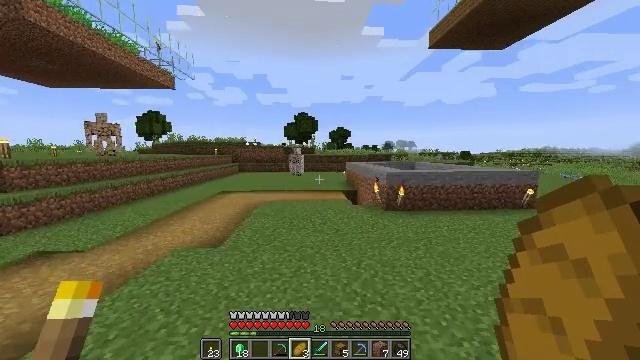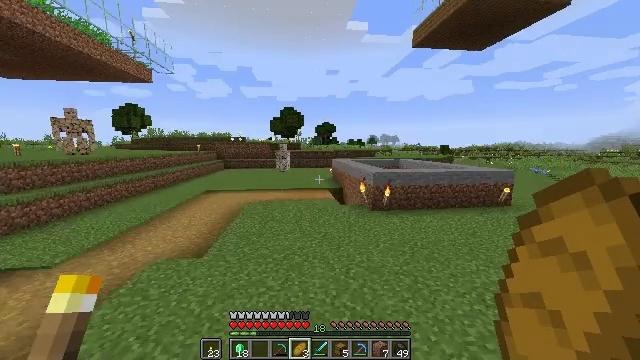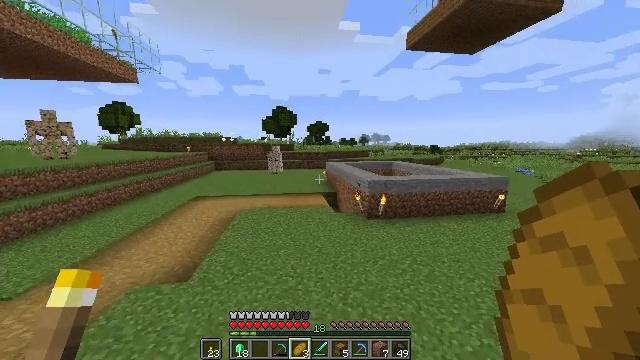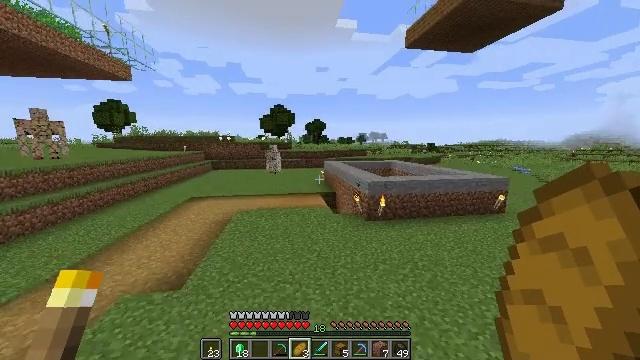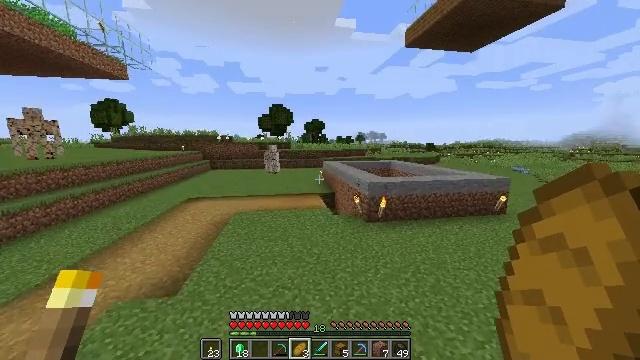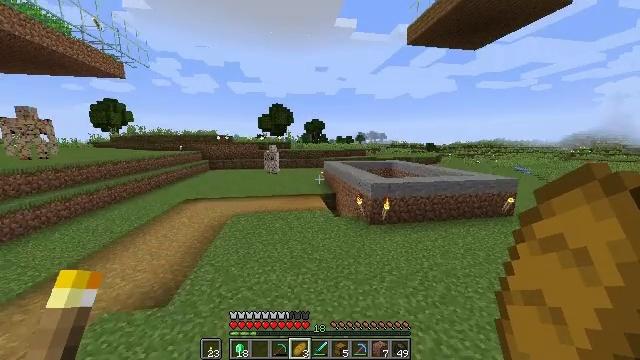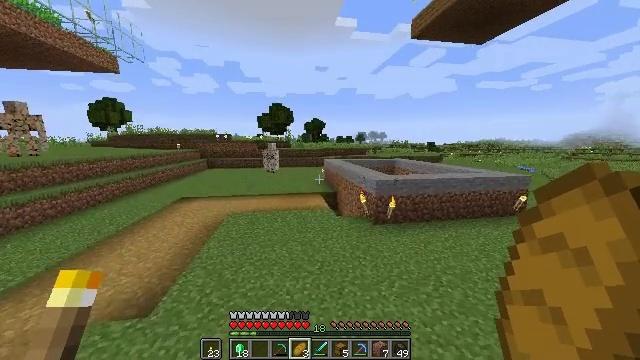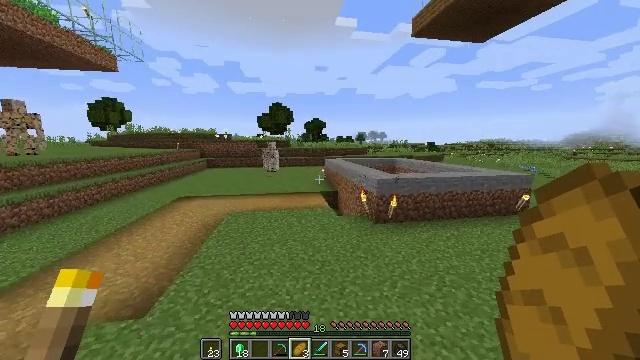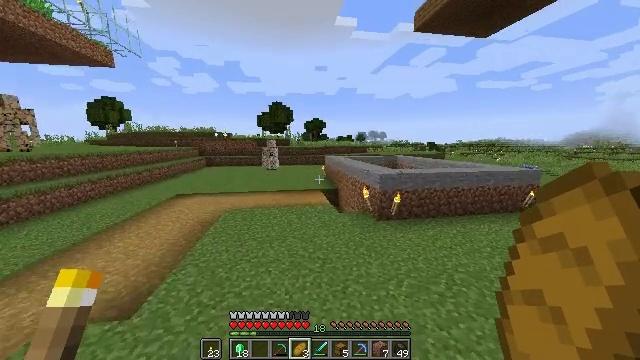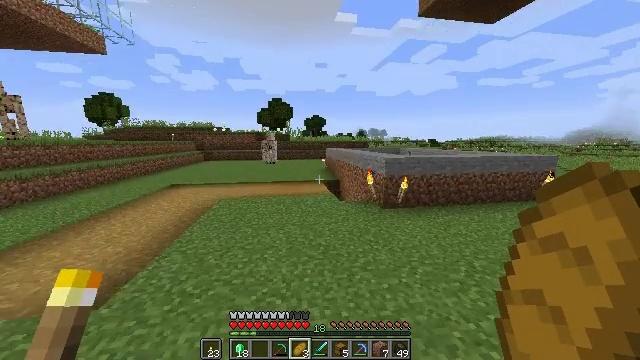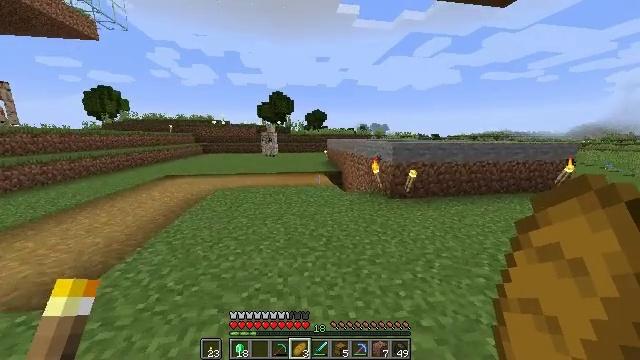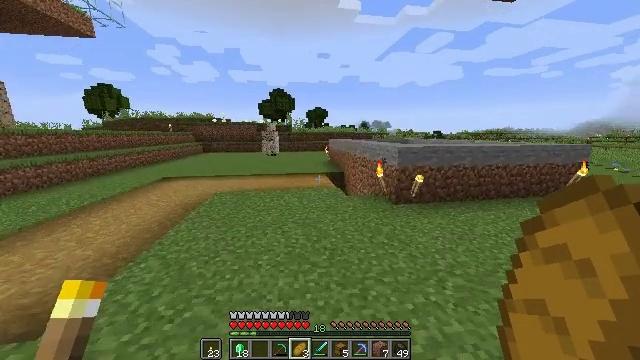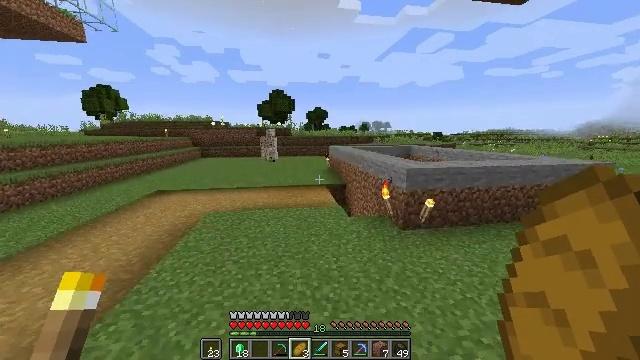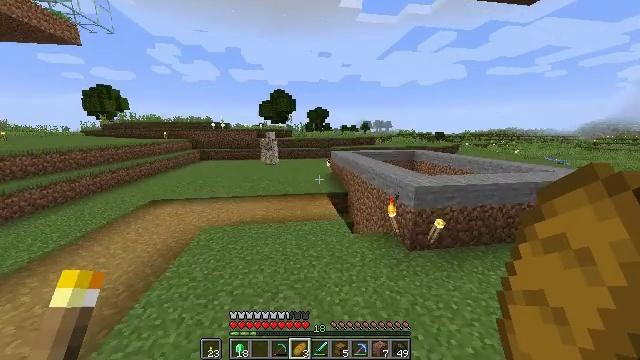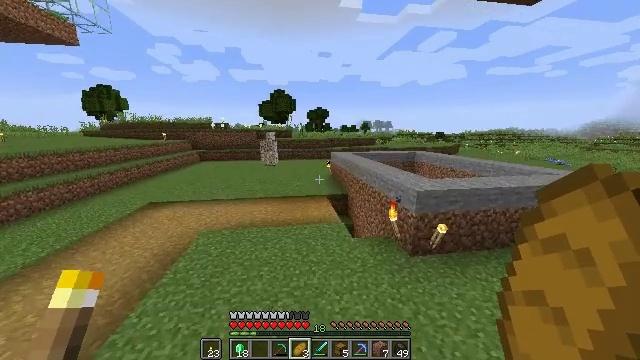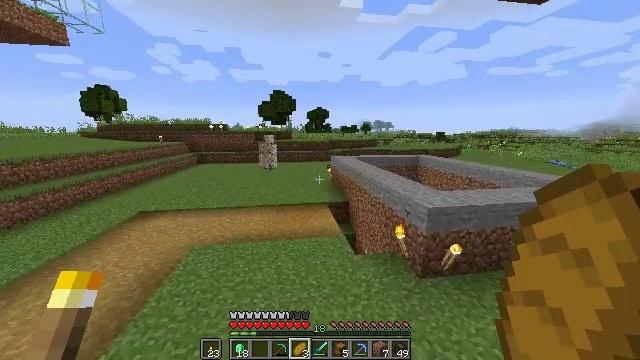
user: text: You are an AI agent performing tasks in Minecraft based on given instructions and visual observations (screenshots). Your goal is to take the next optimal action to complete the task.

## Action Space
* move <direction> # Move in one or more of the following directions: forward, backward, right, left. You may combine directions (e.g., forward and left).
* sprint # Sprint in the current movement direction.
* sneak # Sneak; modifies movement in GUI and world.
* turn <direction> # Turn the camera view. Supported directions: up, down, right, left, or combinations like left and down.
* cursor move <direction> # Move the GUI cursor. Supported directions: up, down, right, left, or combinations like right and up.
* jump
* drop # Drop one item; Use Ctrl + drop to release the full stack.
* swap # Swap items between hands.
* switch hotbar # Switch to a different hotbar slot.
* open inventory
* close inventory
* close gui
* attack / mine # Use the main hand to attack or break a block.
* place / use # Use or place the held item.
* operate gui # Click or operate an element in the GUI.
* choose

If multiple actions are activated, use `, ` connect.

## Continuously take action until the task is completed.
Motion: motion action
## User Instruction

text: Open the crafting table to craft an emerald.
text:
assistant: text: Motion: move forward, sprint, turn right and down, jump
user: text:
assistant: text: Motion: move forward, turn right, jump
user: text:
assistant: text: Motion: move forward, jump
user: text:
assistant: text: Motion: move forward, jump
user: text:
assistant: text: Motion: move forward, jump
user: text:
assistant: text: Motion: move forward, jump
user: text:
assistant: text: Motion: move forward, jump
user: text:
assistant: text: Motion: move forward, jump
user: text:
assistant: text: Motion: move forward, sprint, jump
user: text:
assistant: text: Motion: move forward, sprint, turn down, jump
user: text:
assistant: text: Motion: move forward, sprint, jump
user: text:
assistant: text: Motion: move forward, sprint, jump
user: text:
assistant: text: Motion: move forward, jump
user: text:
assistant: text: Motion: move forward, jump
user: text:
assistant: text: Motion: move forward, jump
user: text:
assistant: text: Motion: move forward, jump
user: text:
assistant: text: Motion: move forward, jump
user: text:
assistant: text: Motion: move forward, jump
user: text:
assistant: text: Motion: move forward, jump
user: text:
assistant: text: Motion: move forward, jump
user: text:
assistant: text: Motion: move forward, jump
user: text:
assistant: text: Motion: move forward, jump
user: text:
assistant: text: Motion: move forward, sprint, jump
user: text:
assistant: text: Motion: move forward, sprint, jump
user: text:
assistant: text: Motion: move forward, sprint, jump
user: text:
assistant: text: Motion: move forward, jump
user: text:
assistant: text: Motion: move forward, turn down, jump
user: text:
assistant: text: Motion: move forward, turn right and down, jump
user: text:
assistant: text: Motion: move forward, turn right and down, jump
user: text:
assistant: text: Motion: move forward, turn down, jump